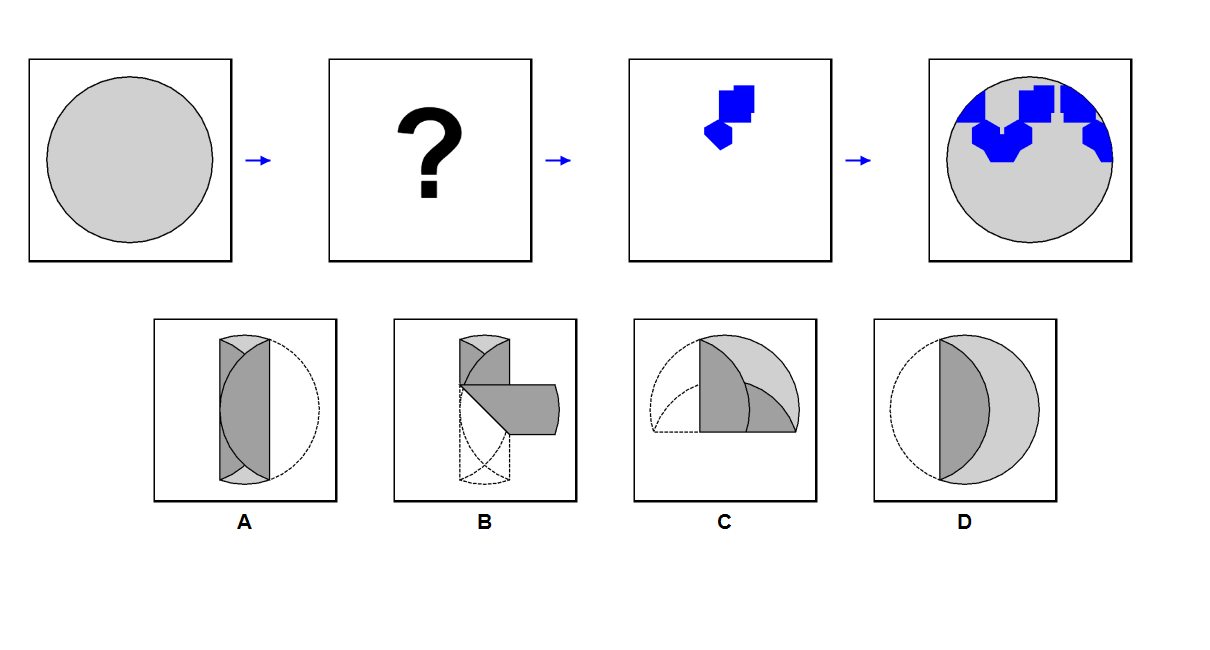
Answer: C